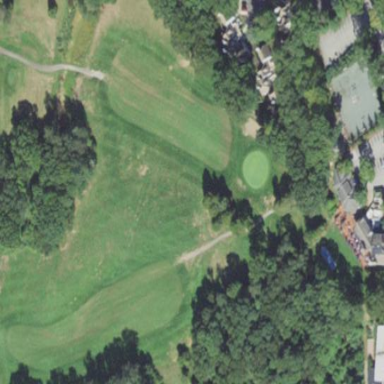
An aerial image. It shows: Golf fairway surrounded by grass.